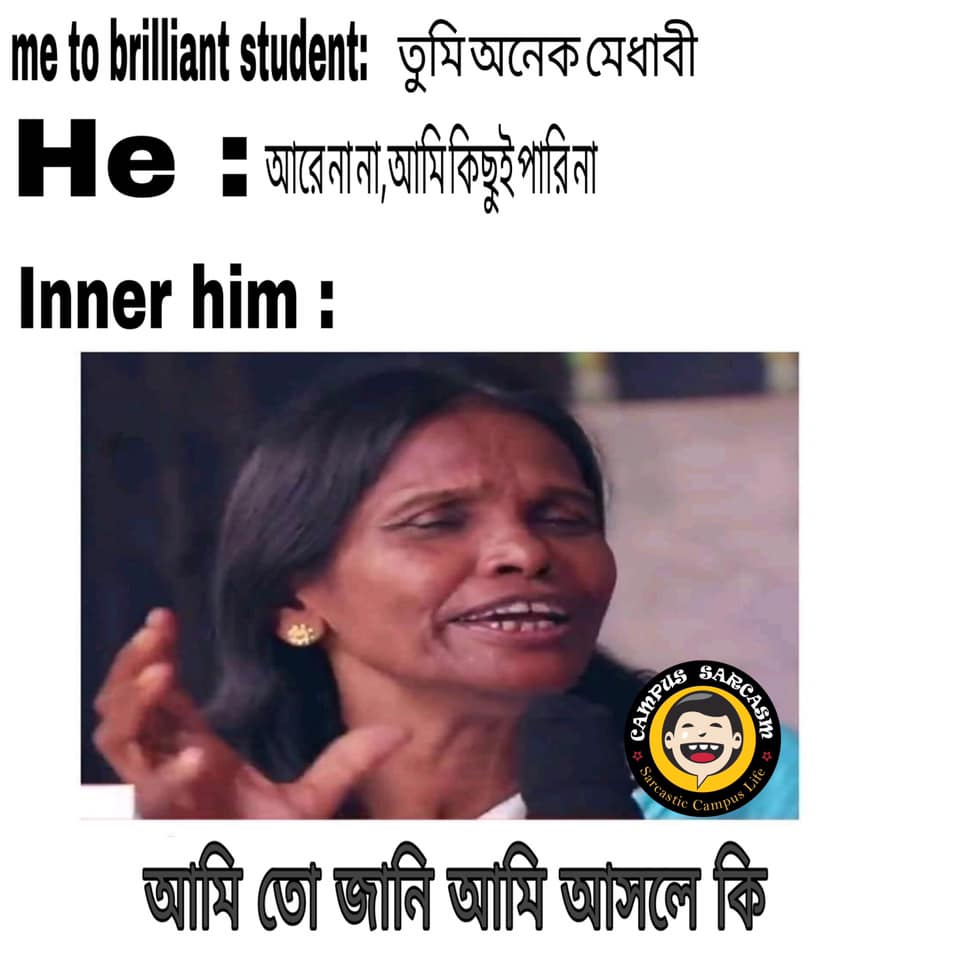
Caption: me to brilliant student : তুমি অনেক মেধাবী       He :  আরে না না , আমি কিছুই পারি না     Inner him :     আমি তো জানি আমি আসলে কি
Label: non-hate